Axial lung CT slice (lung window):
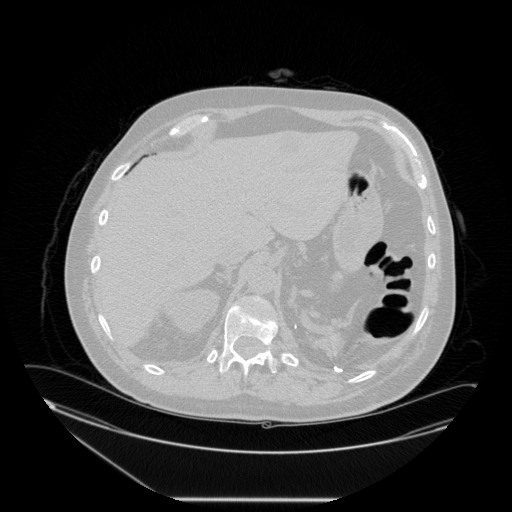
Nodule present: no